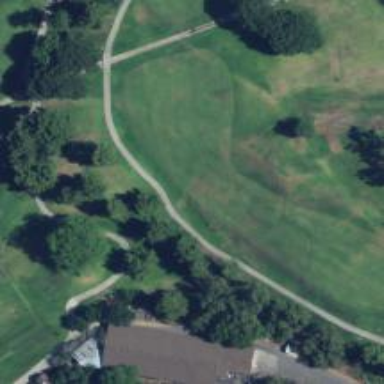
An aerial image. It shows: View of golf hole.